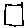
Label: square